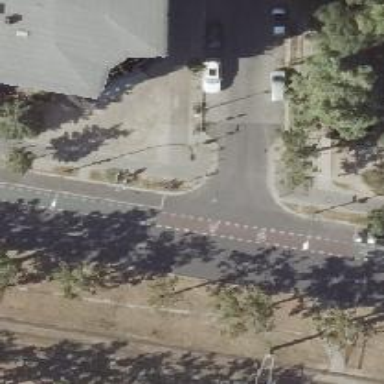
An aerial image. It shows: Unmarked crossing on the road.